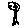
Label: tree